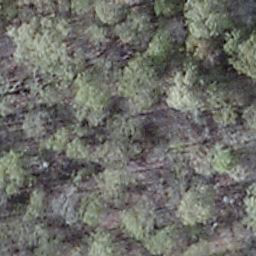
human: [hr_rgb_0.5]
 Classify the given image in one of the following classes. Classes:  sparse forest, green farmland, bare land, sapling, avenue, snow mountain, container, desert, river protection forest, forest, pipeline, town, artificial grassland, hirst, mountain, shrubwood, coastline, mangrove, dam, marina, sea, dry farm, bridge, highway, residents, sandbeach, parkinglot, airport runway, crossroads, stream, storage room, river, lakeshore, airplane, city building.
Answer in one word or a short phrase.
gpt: shrubwood